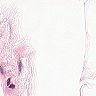
Metastatic tissue present: no